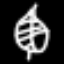
Label: leaf